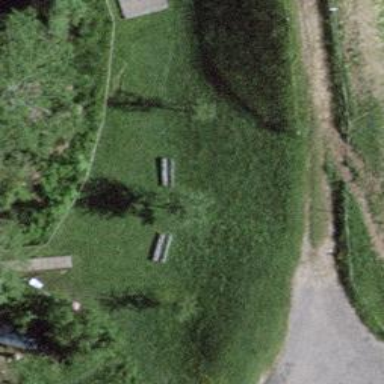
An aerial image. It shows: Bench for seating.